Aerial crown-view tile of a tropical tree (Barro Colorado Island, Panama), acquired 20241014:
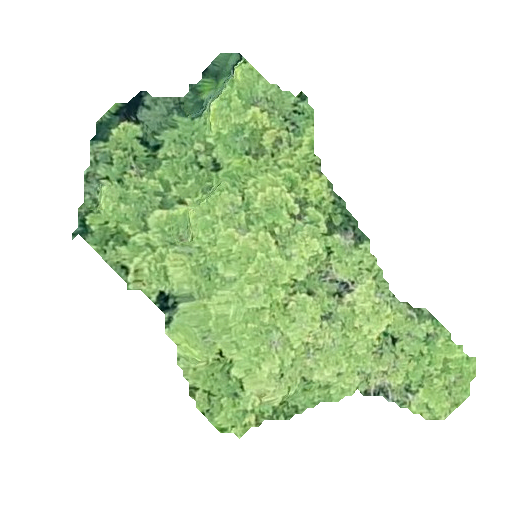
Species: Terminalia amazonia
GBIF accepted scientific name: Terminalia amazonica
Crown area: 129.027 m²